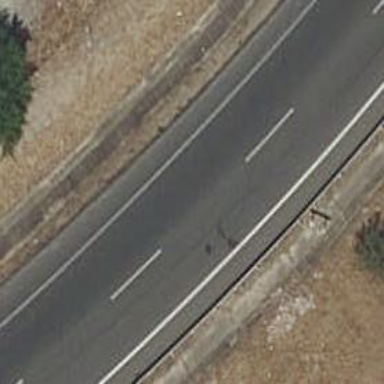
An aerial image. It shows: Motorway link.